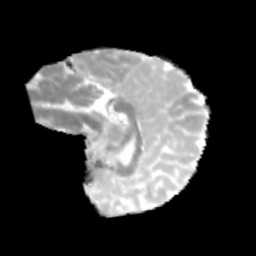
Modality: MD
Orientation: sagittal
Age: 11
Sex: male
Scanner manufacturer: siemens
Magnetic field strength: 3 T
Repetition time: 3.8 s
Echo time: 0.07 s